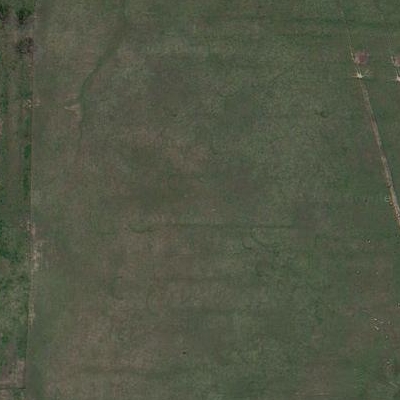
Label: Grass